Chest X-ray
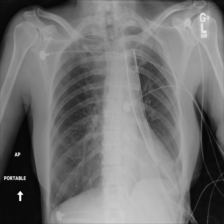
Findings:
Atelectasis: negative
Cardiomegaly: negative
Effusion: negative
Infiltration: negative
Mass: negative
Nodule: negative
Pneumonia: negative
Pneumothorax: positive
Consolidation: negative
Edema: negative
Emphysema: positive
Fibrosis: negative
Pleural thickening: negative
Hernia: negative